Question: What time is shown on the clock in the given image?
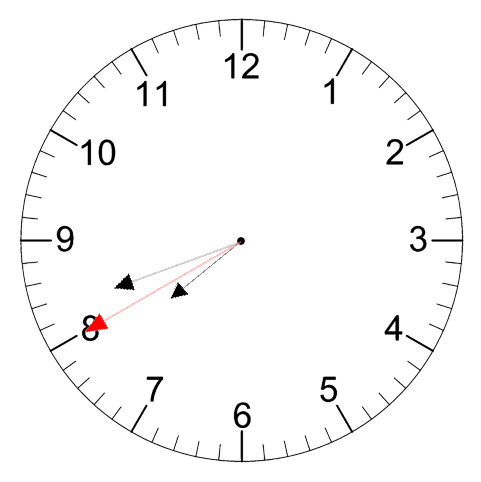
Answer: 07:41:40